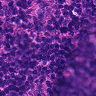
Metastatic tissue present: no